Interaction volume radius: 5 \u00c5
Interaction volume height: 15 \u00c5
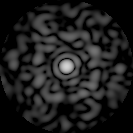
Disorder parameter: 0.7685